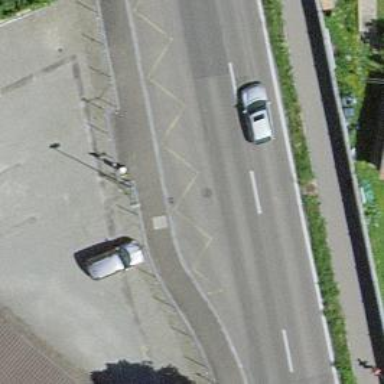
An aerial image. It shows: Platform for public transport. The platform is located by the road.